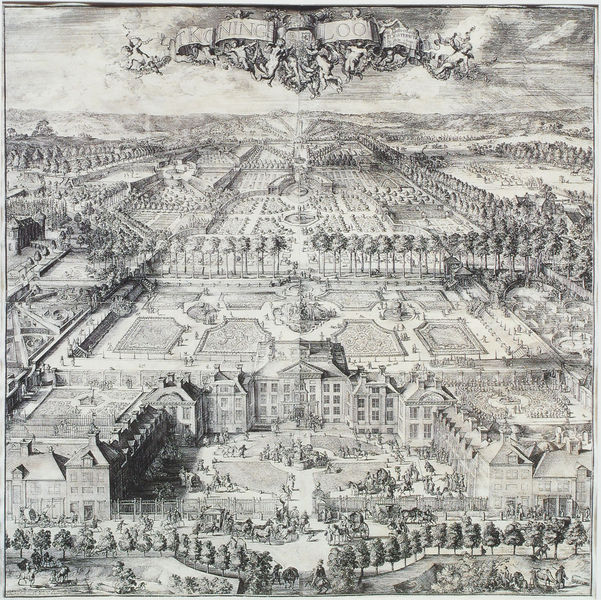
Titel: Sicht auf Het Loo
Künstler: Romeyn de Hooghe
Institution: Apeldoorn, Paleis Het Loo Nationaal Museum
Schlagwörter: baum, flügel, himmel, weiß, bäume, landschaft, menschen, stadt, teich, fenster, schwarz, tür, zeichnung, anlage, dach, gebäude, park, parkanlage, schloss, architektur, barock, wege, front, pferde, engel, garten, putto, schrift, ansicht, fassade, berge, allee, grafik, graphik, hof, kutschen, platz, vogelperspektive, französisch, aufsicht, panorama, innenhof, palast, druck, druckgraphik, druckgrafik, stich, schwarzweiß, text, beet, beete, parterre, plan, putten, putti, banderole, dreiflügelanlage, lageplan, gartenanlage, paln, hecken, rabatten, schlossgarten, schriftband, von oben, schlosshof, hofhaltung, loo, het loo, belveder, inschriftenband